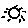
Label: sun